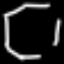
Label: octagon